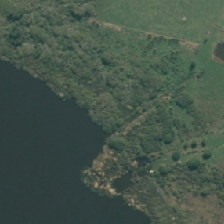
Land cover: deciduous_hardwood